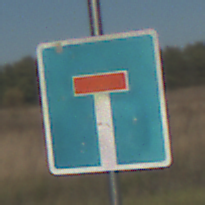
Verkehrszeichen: Sackgasse
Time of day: MorningAfternoon
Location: Outdoor (Nature)
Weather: Clear
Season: Autumn
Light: Natural